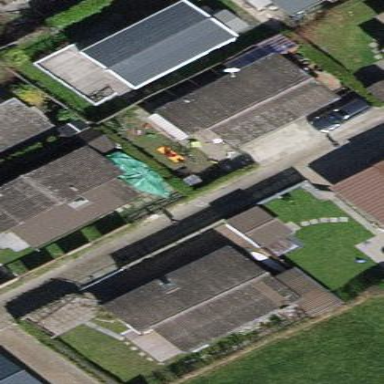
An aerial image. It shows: Static caravan building.